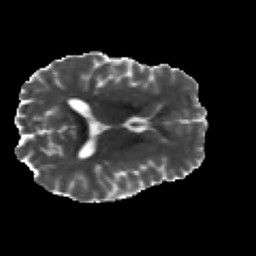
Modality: MD
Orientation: axial
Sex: male
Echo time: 0.114 s